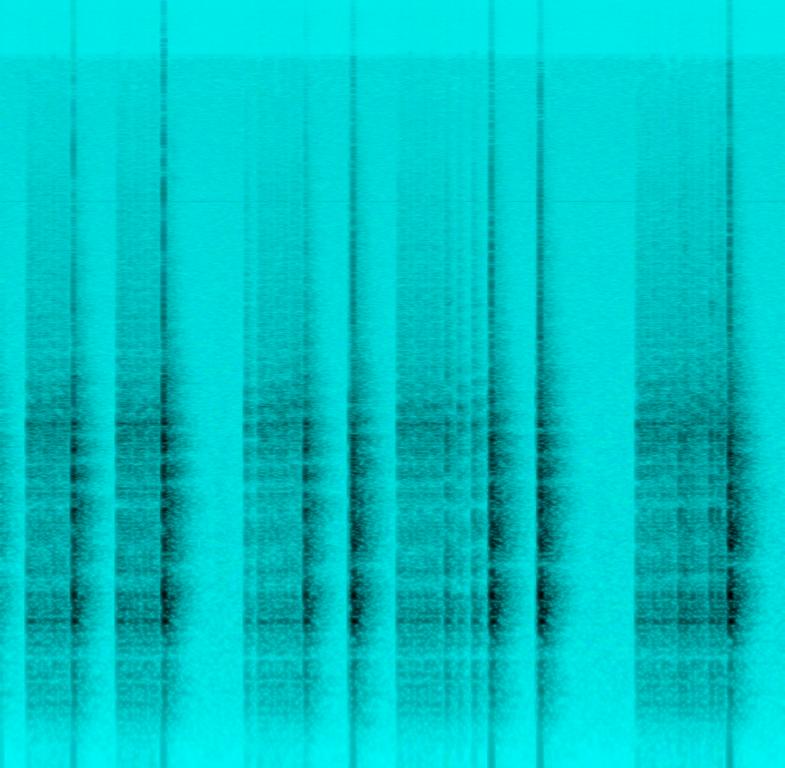
This song features a drum pad being played. This is following a pattern of fast strokes in a rhythmic pattern. There are no other instruments in this song. There are no voices in this song. This song can be played in an instructional video.